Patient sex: M
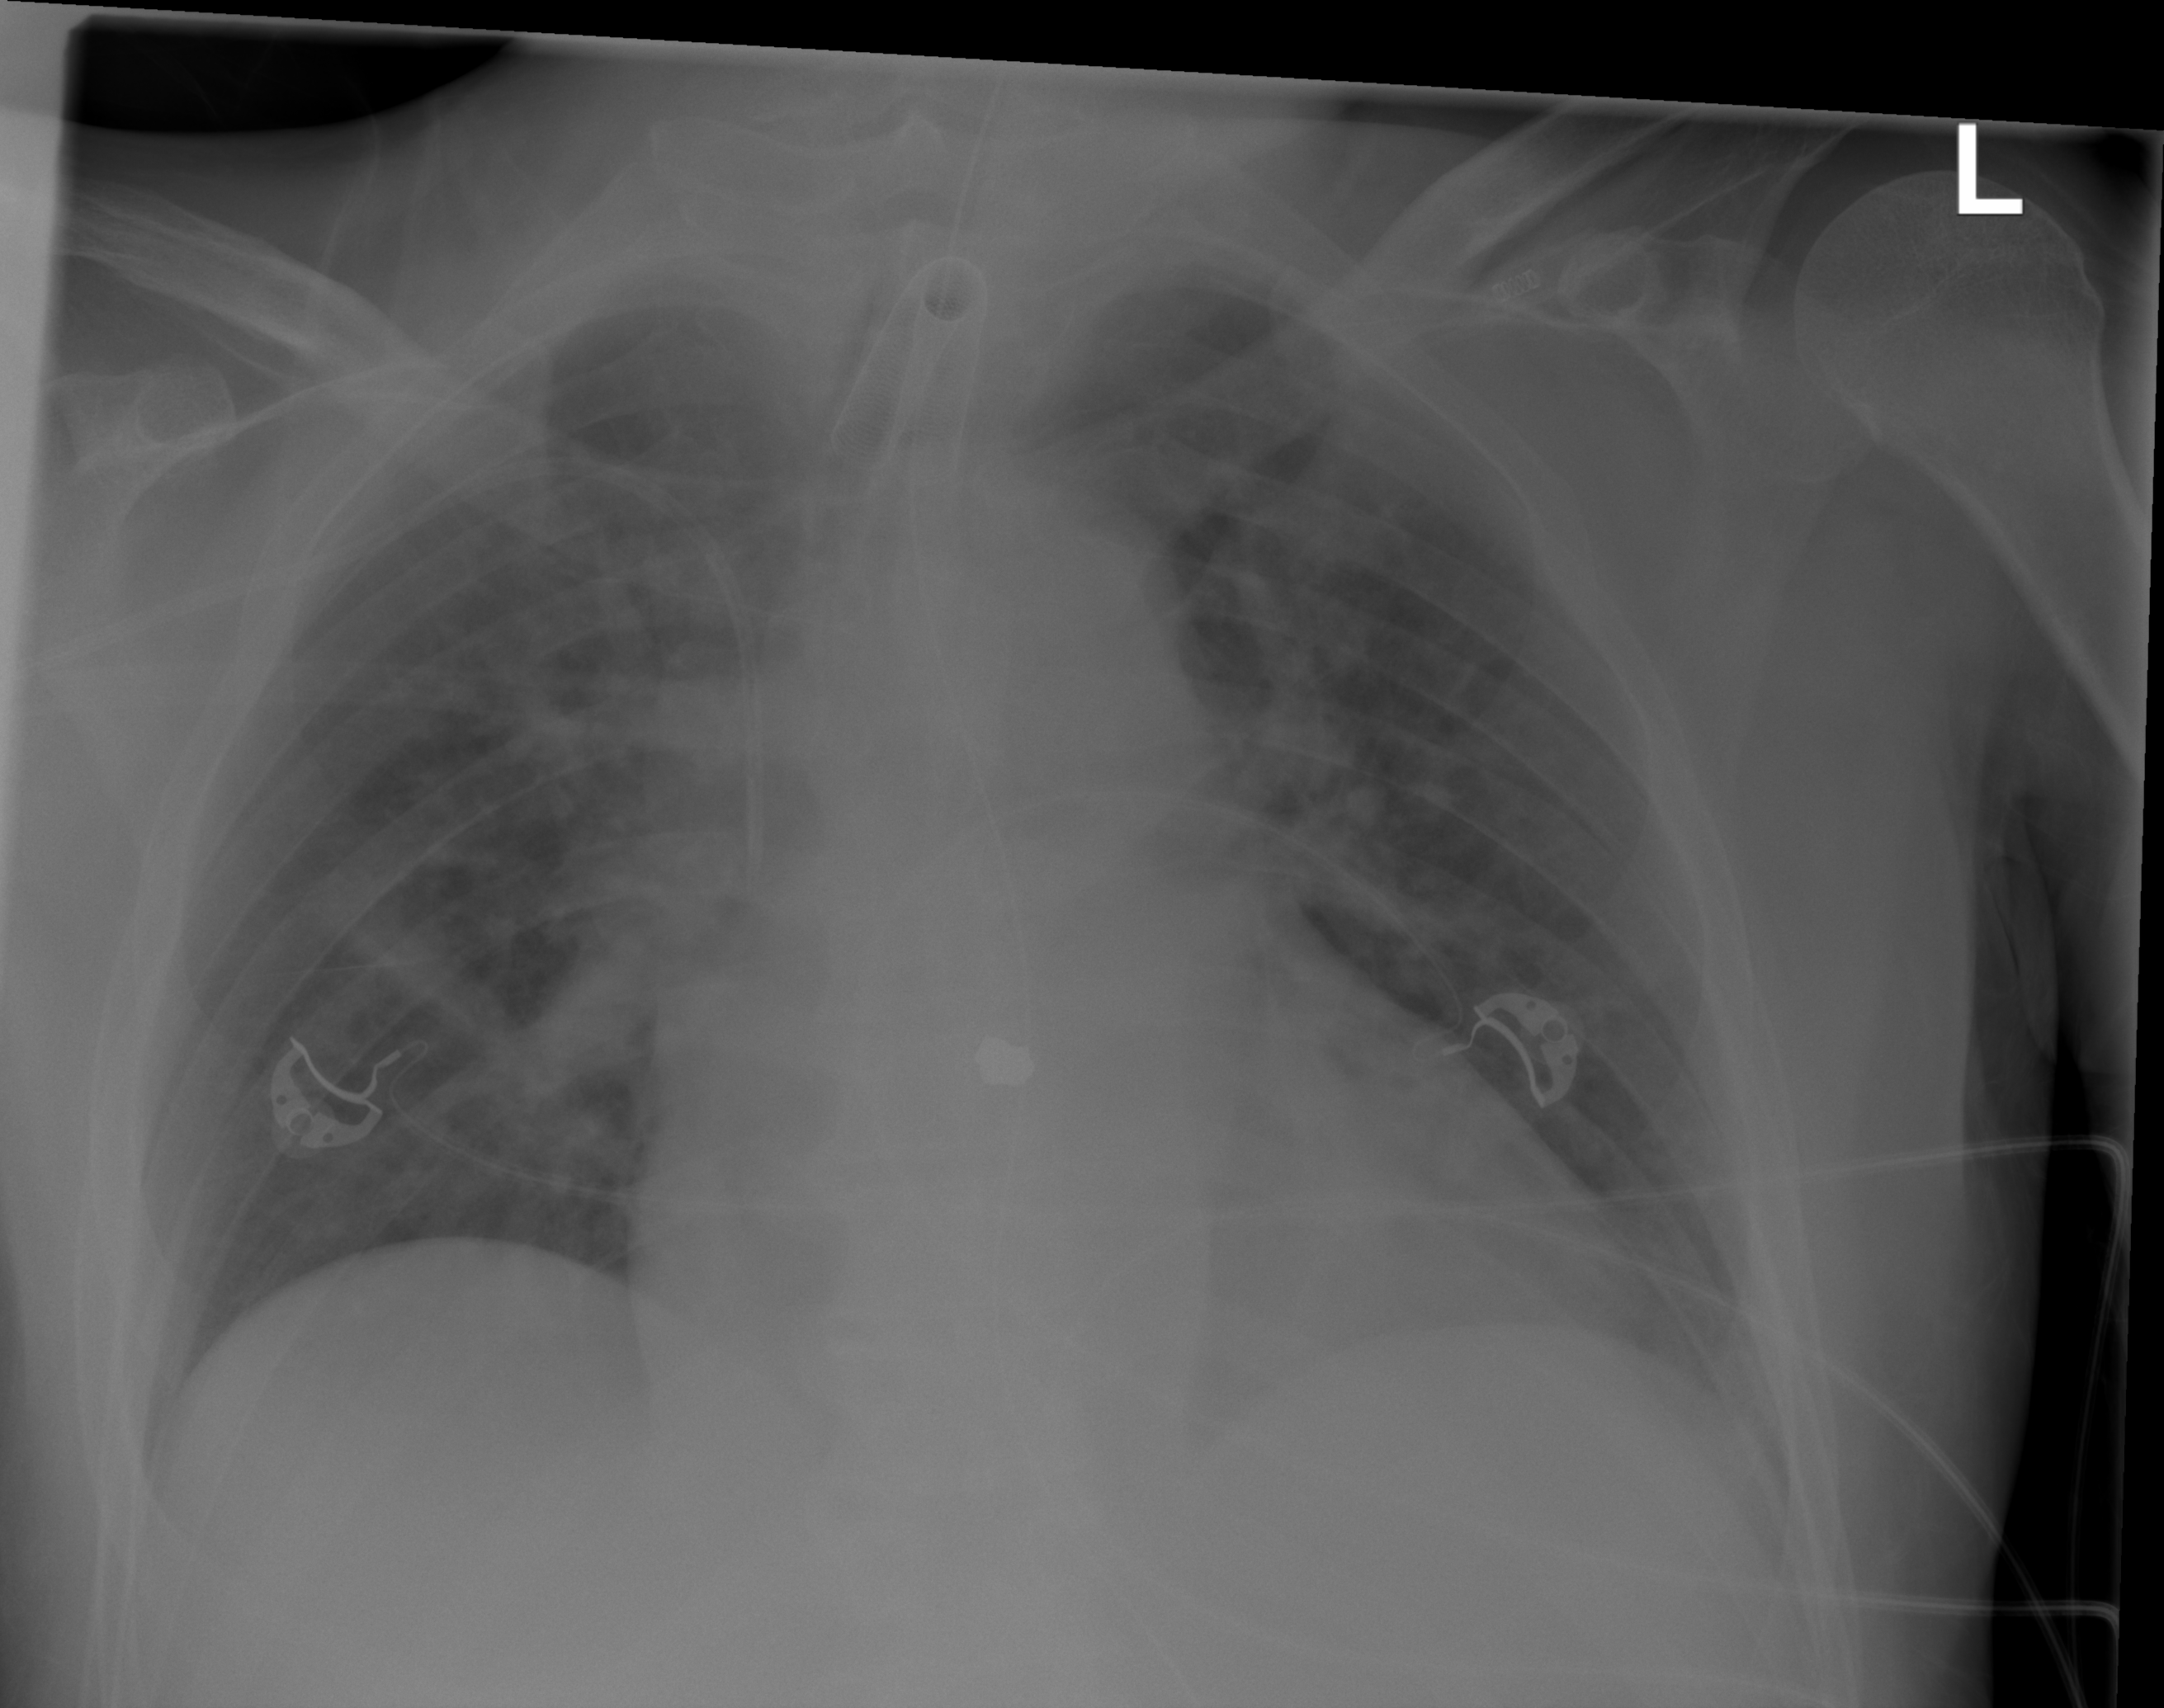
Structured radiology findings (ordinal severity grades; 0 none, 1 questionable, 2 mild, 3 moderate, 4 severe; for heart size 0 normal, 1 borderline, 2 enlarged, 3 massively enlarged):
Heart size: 2
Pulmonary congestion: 0
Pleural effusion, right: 0
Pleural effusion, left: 2
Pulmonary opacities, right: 2
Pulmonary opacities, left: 0
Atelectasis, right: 2
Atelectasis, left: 2